Question: <URL> is the link on jsfiddle with some demo. It works well in Chrome and even in IE, but in FF icons get down. How can I fix it without moving them up with negative margins or something like this? I have no ideas why this happens.

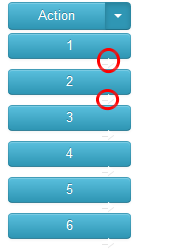
Answer: Just add the following style
'''
.dropdown-menu a {
white-space:normal;
}
'''
<URL>.